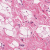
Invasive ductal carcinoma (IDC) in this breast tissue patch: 0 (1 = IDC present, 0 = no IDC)